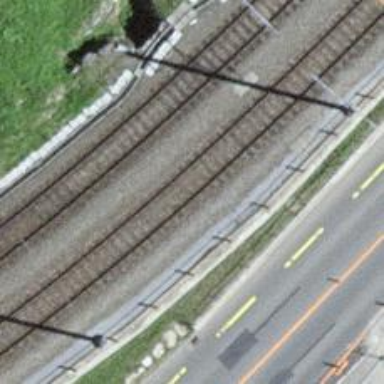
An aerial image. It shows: Single-track electrified railway with contact line.